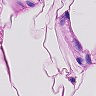
Metastatic tissue present: no